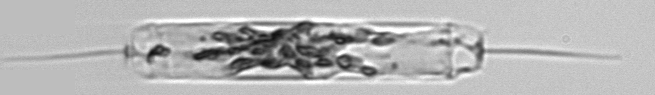
Label: Ditylum_brightwellii